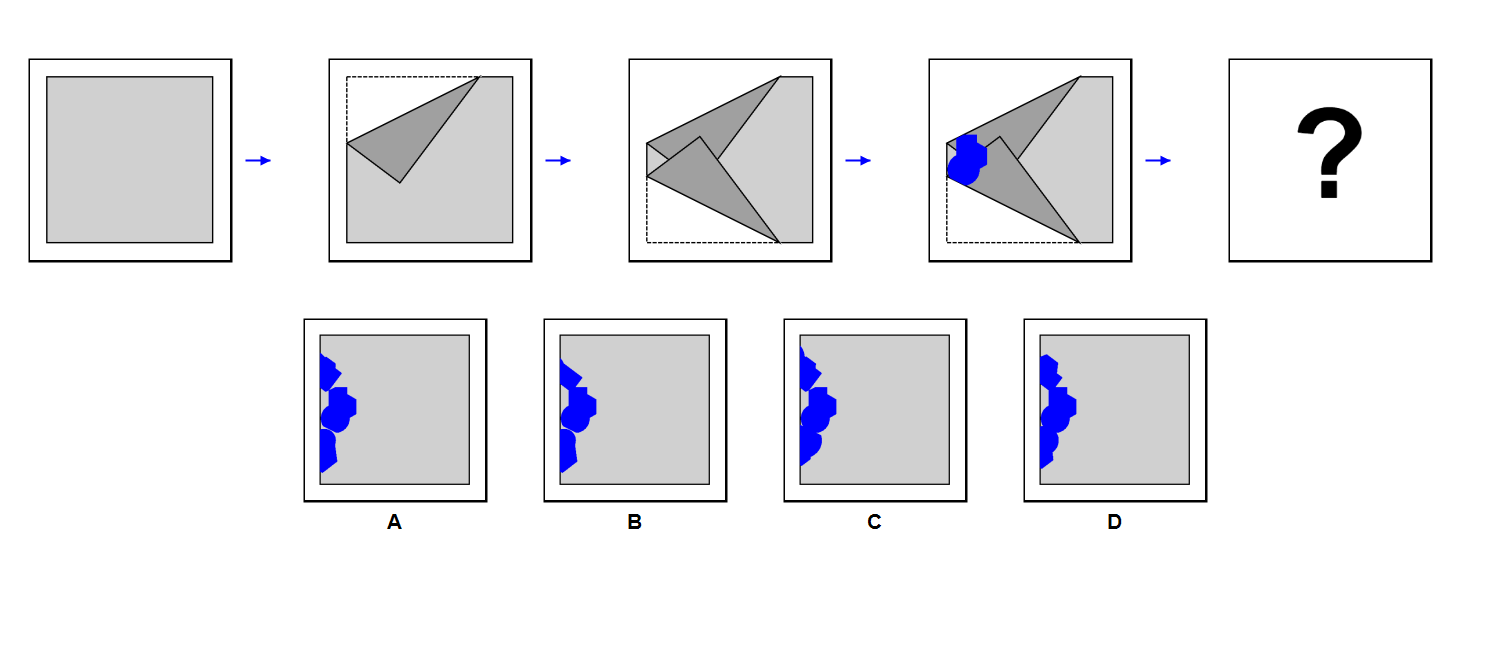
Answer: D